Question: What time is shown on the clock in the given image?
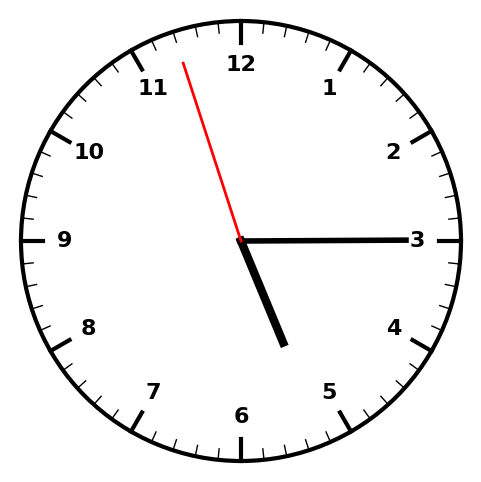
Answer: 05:14:57